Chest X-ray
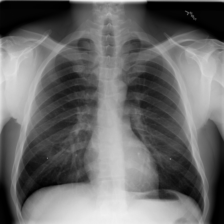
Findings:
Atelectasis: negative
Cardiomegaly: negative
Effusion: negative
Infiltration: negative
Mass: negative
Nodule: negative
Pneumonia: negative
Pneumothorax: negative
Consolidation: negative
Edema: negative
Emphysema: negative
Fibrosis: negative
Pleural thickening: negative
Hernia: negative